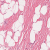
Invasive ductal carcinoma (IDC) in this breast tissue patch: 0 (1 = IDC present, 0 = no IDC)